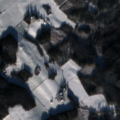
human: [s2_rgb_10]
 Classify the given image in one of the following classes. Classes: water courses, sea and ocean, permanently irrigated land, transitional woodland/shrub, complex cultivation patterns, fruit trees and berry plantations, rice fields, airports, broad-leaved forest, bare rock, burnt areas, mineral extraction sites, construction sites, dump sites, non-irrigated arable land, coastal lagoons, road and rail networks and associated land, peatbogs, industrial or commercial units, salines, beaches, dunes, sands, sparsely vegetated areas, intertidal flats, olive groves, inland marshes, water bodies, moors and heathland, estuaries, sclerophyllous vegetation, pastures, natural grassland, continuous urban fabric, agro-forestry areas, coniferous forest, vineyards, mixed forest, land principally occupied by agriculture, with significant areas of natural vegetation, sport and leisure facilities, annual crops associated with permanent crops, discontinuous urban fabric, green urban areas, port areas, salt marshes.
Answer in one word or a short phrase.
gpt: non-irrigated arable land, land principally occupied by agriculture, with significant areas of natural vegetation, broad-leaved forest, coniferous forest, mixed forest